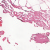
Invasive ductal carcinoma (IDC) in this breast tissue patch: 0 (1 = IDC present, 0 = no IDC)